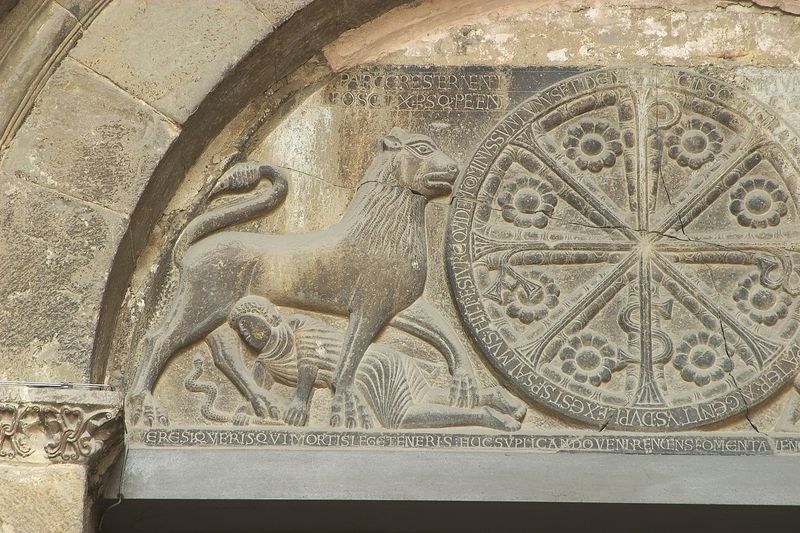
Titel: Kathedrale in Jaca
Standort: Jaca, Kathedrale (EU - E)
Schlagwörter: blume, blumen, tier, ornament, mensch, stein, kirche, statue, schweif, relief, bogen, rad, wagenrad, floral, liegend, schlange, architrav, kapitell, portal, rosette, christus, löwe, basilika, latein, msann, slither.io